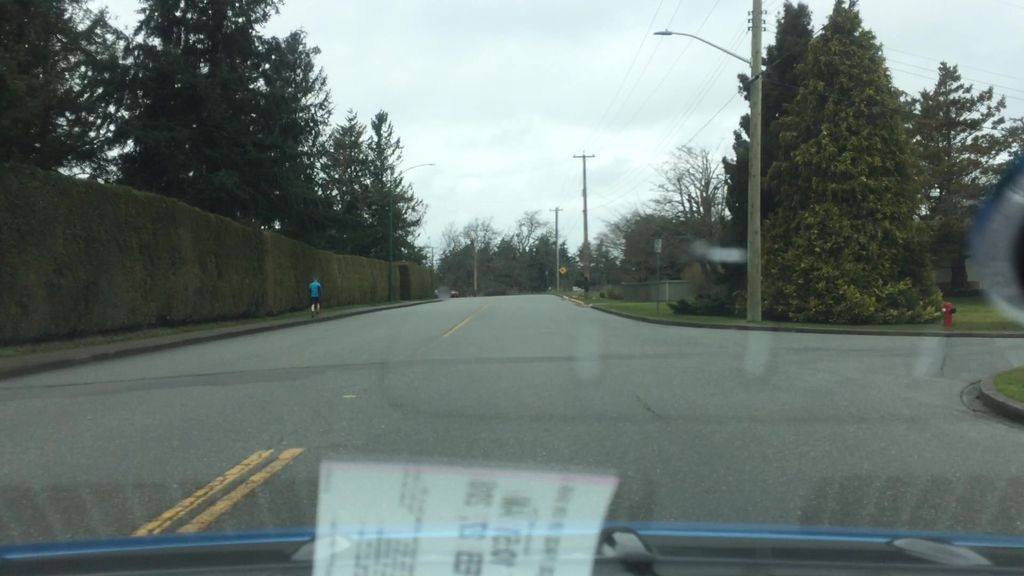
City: victoria